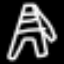
Label: The Eiffel Tower